二年级 · 画法几何学
出相应的时间，画出缺少的时针和分针。 (7 分)

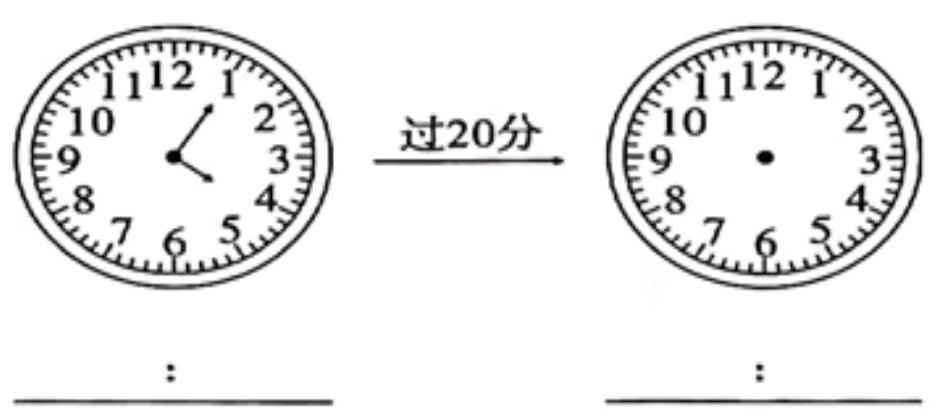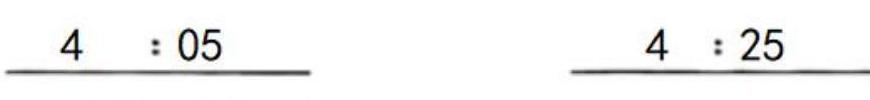
答案:
解析: